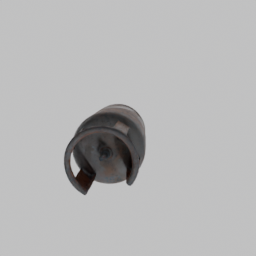
Label: tools